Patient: sex F, age 36
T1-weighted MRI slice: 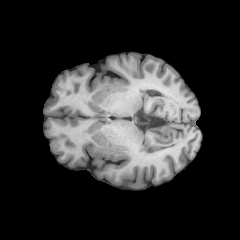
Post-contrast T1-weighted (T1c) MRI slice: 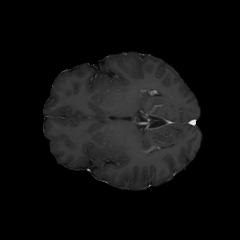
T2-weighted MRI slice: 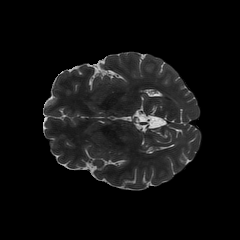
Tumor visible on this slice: no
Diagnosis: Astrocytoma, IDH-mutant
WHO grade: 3